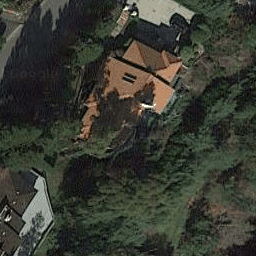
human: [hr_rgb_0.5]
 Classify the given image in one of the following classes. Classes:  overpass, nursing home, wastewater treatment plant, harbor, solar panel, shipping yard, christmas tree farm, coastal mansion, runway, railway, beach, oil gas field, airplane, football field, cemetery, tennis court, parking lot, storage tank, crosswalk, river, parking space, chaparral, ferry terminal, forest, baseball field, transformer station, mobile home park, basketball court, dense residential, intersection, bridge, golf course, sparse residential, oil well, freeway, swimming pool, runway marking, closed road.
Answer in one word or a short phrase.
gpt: sparse residential